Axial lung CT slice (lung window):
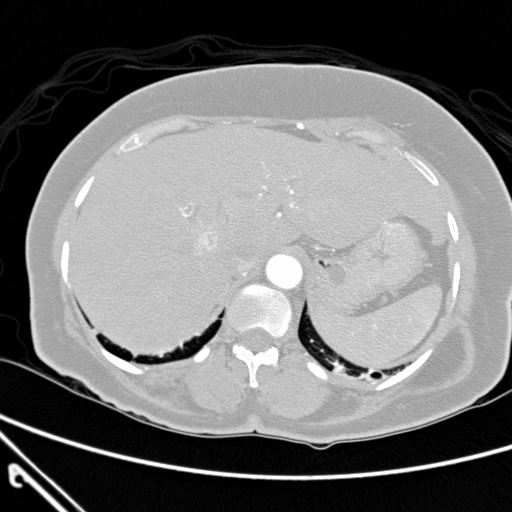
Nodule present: no